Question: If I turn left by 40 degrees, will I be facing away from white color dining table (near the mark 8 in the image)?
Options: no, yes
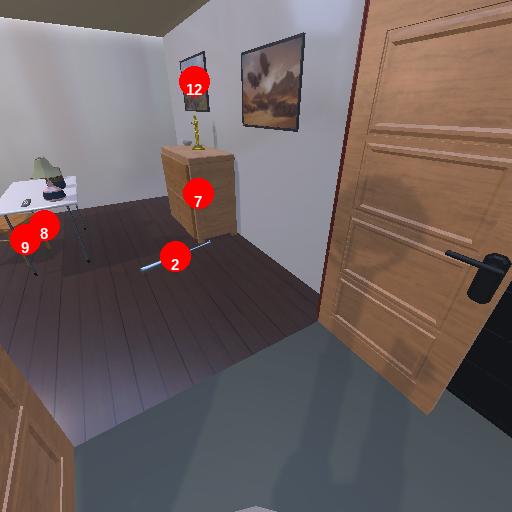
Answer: no